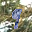
Label: 9